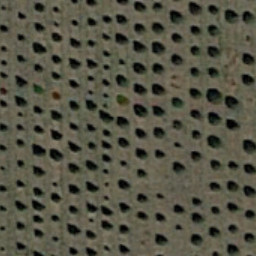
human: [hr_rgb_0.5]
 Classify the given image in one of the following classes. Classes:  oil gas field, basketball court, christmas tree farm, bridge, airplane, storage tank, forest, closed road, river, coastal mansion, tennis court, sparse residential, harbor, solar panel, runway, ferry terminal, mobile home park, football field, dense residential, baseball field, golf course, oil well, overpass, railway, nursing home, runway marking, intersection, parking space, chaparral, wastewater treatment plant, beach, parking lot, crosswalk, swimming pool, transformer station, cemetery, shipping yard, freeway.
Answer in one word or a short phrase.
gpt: christmas tree farm